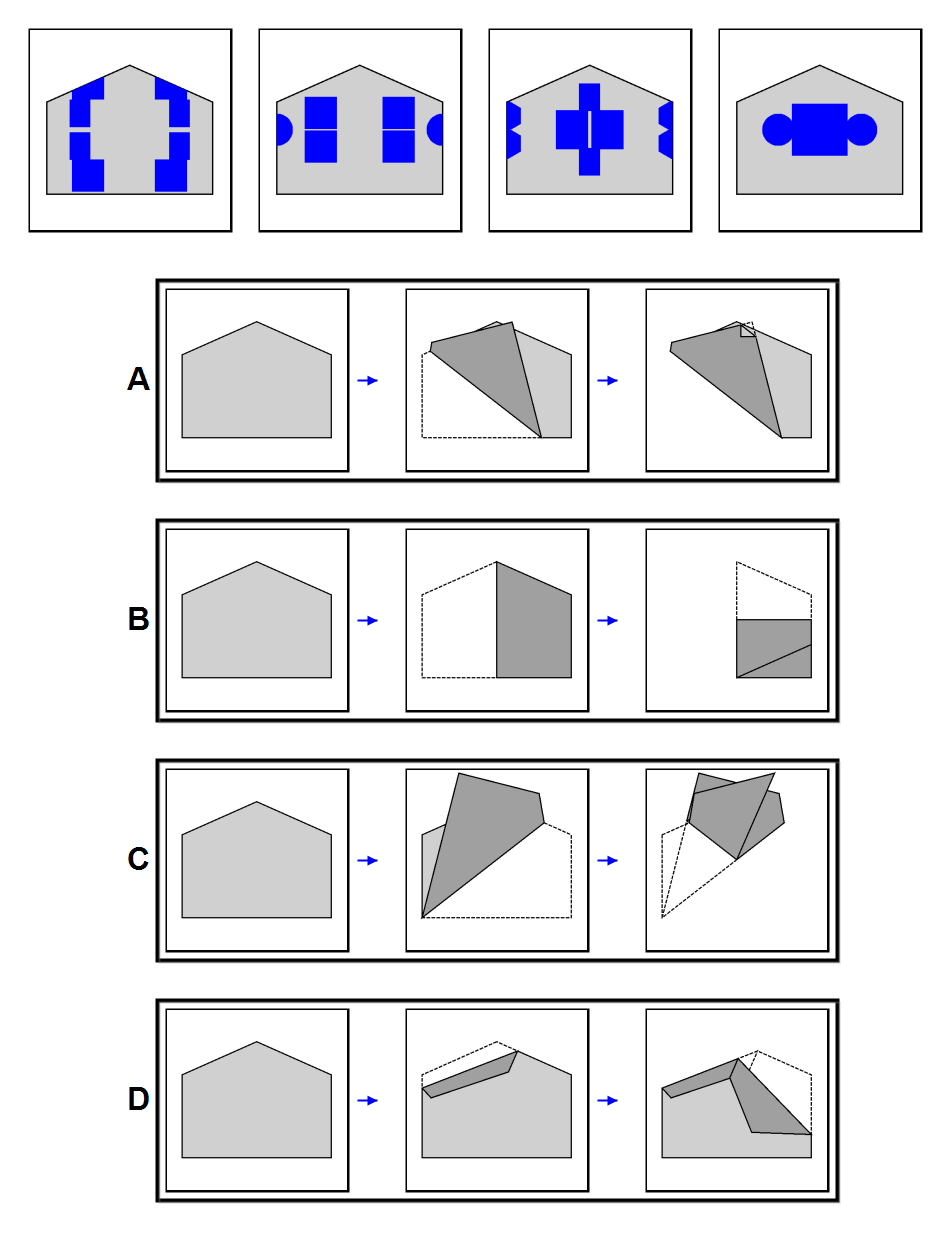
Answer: B